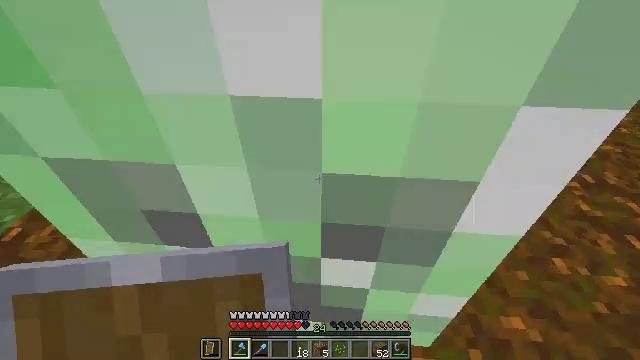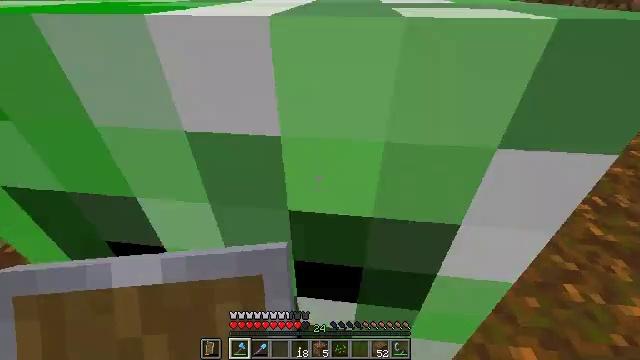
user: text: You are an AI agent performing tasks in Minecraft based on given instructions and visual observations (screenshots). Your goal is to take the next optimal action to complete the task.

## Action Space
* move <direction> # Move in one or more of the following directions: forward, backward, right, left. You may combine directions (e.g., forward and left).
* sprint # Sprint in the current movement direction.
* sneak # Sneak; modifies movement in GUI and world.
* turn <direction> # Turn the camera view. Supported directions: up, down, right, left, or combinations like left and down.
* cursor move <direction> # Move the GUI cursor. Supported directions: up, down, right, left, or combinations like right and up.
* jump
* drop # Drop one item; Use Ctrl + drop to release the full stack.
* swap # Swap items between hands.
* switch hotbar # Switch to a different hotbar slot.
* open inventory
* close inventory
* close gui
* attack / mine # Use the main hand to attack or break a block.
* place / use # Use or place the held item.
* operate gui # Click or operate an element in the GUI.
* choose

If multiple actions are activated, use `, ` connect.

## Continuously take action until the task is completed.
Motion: motion action
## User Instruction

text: Hunt the creeper.
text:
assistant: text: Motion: turn left and up
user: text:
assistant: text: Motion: attack / mine